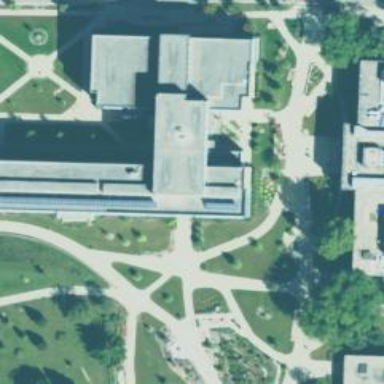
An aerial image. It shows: University building.